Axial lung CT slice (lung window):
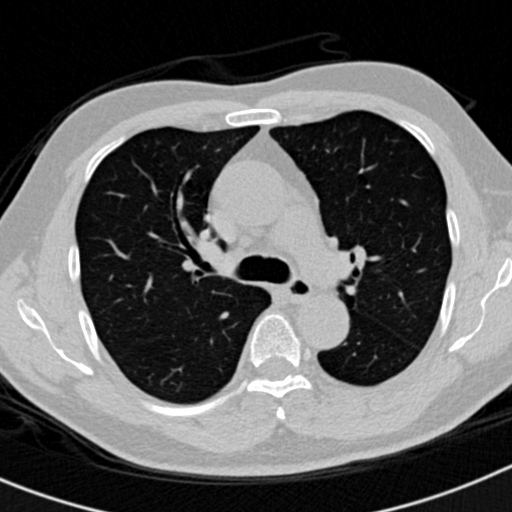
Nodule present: no